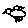
Label: bird